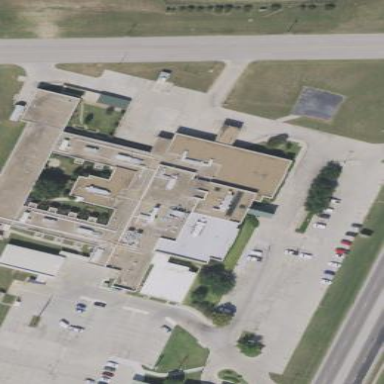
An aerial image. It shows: Healthcare facility identified as hospital.